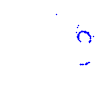
Particle: proton